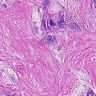
Metastatic tissue present: yes